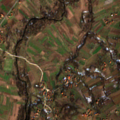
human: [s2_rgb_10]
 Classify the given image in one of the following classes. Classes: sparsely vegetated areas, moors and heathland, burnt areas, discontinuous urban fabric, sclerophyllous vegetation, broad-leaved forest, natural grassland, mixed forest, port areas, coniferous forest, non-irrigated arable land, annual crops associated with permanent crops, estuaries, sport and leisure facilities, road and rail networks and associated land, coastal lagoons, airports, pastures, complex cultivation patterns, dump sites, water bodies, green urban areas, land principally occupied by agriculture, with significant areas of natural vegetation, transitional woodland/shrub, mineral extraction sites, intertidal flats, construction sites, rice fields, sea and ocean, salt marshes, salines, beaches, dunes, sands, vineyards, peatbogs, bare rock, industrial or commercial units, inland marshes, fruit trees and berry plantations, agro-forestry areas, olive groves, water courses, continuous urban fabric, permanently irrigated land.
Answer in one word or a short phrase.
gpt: discontinuous urban fabric, non-irrigated arable land, complex cultivation patterns, land principally occupied by agriculture, with significant areas of natural vegetation, broad-leaved forest, transitional woodland/shrub